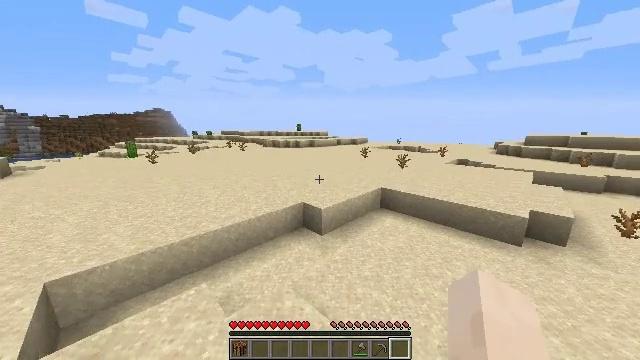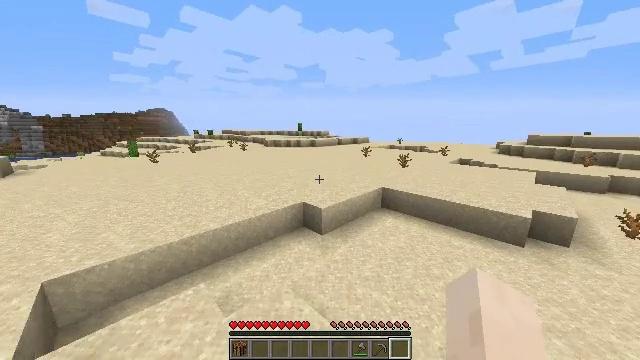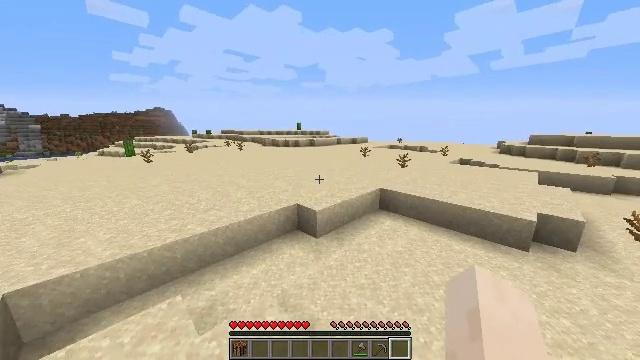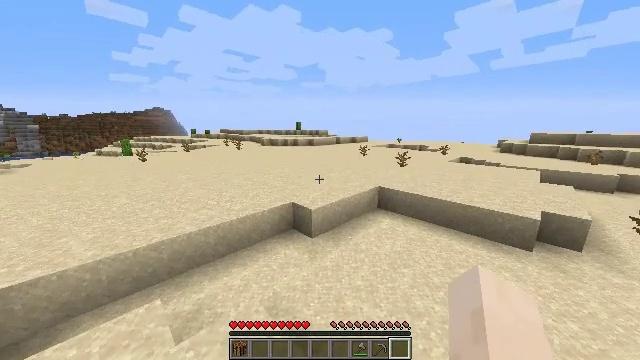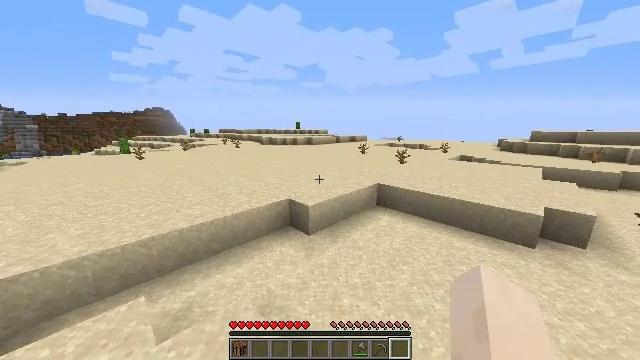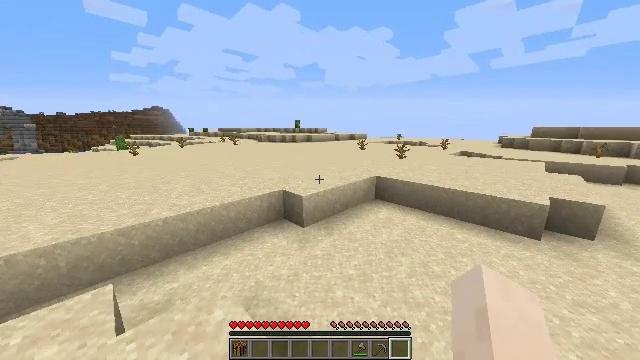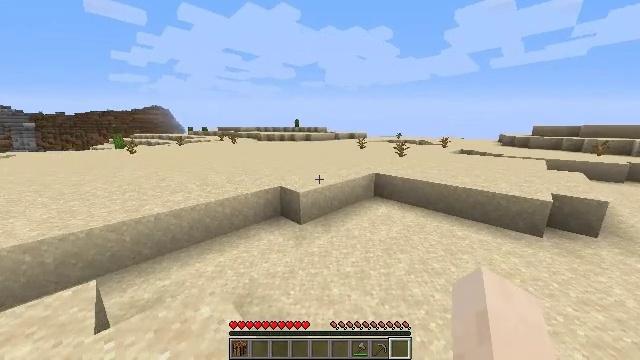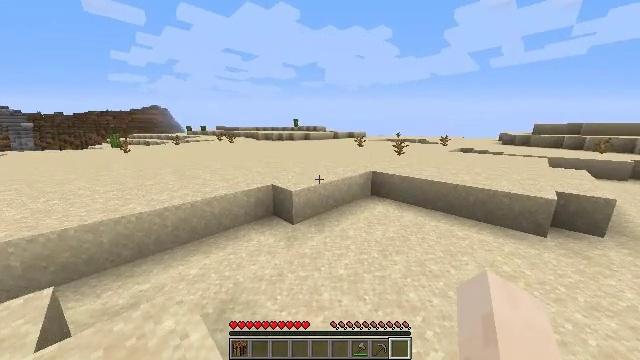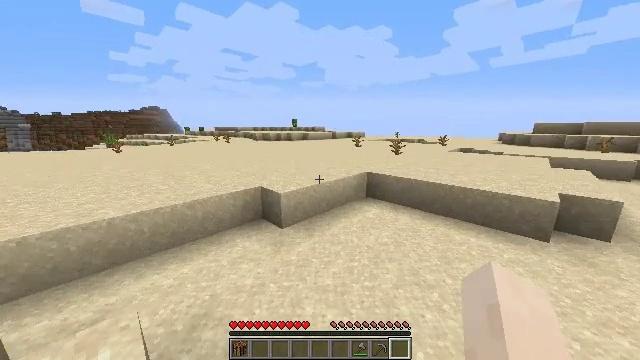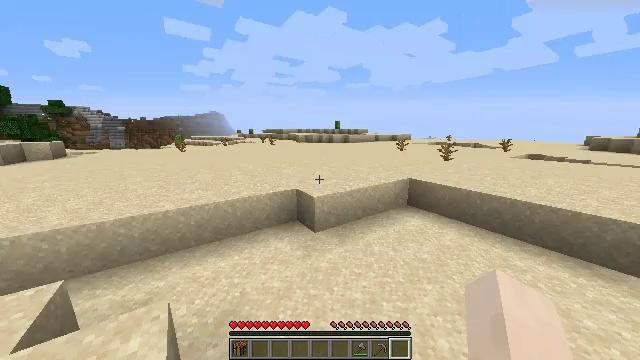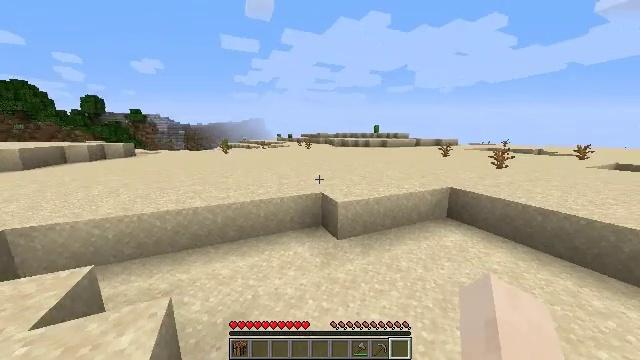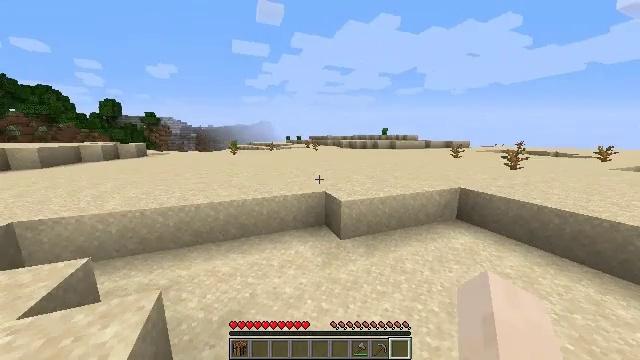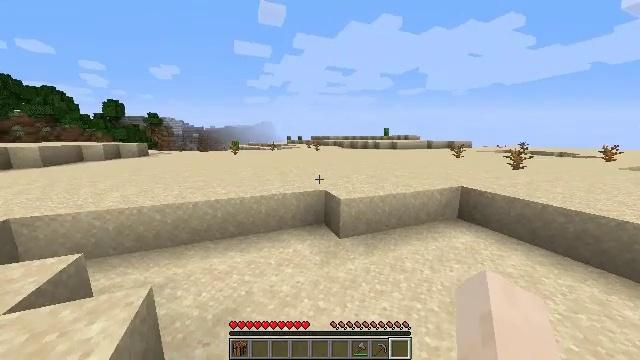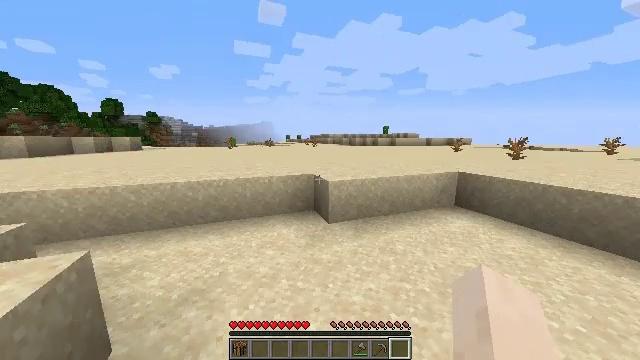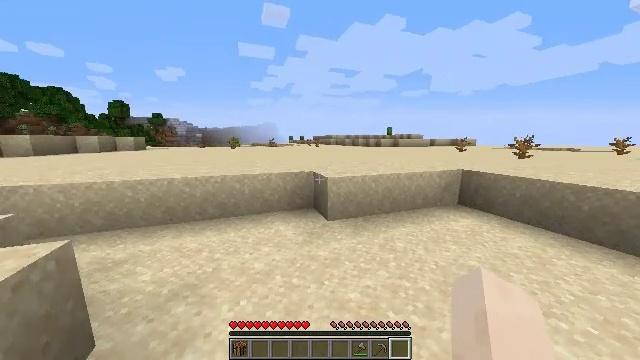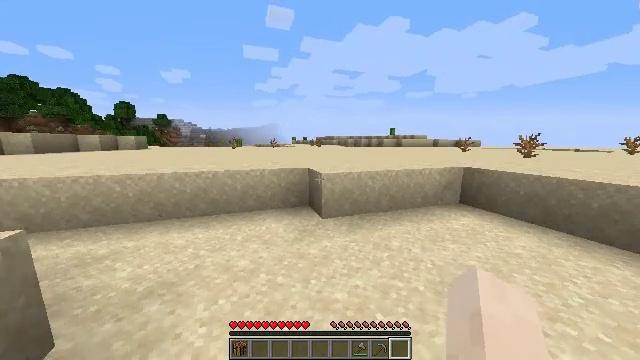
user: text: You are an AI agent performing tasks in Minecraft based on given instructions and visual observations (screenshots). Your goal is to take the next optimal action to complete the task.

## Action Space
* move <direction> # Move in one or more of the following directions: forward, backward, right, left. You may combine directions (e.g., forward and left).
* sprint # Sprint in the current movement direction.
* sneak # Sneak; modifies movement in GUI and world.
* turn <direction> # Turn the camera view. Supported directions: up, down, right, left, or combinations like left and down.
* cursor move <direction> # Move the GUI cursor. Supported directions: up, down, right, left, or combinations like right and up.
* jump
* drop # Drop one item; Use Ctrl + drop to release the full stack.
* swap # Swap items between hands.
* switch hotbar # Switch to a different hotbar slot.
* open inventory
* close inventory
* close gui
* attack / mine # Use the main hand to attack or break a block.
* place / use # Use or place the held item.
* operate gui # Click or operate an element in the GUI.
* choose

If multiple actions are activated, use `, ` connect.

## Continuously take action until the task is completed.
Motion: motion action
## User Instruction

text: Kill the rabbit.
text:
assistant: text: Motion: move forward and move right, sprint
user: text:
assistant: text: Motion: move forward and move right, sprint
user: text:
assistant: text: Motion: move forward and move right, sprint
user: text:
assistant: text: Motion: move forward and move right, sprint
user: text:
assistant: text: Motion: move forward and move right, sprint
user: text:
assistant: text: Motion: move forward and move right, sprint
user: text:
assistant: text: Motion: move forward and move right, sprint
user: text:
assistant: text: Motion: move forward and move right, sprint
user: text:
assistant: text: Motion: move forward and move right, sprint, turn left
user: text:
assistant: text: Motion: move forward and move right, sprint, turn left and up
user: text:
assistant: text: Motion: move forward and move right, sprint, turn left
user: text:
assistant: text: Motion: move forward and move right, sprint
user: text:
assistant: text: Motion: move forward and move right, sprint
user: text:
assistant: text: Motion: move forward and move right, sprint
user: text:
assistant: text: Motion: move forward and move right, sprint
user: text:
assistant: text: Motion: move forward and move right, sprint
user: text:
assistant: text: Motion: move forward and move right, sprint
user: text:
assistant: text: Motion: move forward and move right, sprint
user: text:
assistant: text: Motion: move forward and move right, sprint
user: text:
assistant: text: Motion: move forward and move right, sprint
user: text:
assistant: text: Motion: move forward and move right, sprint
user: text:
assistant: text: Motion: move forward and move right, sprint
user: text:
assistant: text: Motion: move forward and move right, sprint
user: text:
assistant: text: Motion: move forward and move right, sprint
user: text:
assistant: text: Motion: move forward and move right, sprint
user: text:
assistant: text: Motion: move forward and move right, sprint
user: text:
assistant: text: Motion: move forward and move right, sprint
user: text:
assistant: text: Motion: move forward and move right, sprint
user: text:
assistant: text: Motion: move forward and move right, sprint
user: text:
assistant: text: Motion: move forward and move right, sprint, turn right